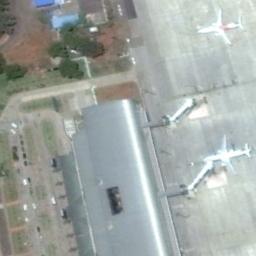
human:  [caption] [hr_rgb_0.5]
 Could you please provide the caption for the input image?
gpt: The roof of the airport is silver .

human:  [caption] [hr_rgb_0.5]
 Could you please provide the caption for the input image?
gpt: There are two airplanes parked beside the terminal .

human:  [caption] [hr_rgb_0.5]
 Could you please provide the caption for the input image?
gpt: A plane parked next to a boarding bridge of the terminal and another plane parked on the open area beside .

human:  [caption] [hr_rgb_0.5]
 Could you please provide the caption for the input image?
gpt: Two different sized planes parked in a clearing, With many buildings and lawns next to the plane .

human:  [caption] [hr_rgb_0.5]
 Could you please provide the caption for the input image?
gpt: Two planes are in the parking lot next to the building .